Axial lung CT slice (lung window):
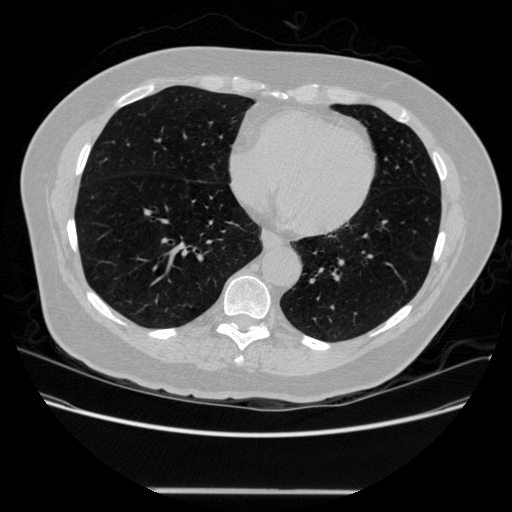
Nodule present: no